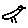
Label: bird